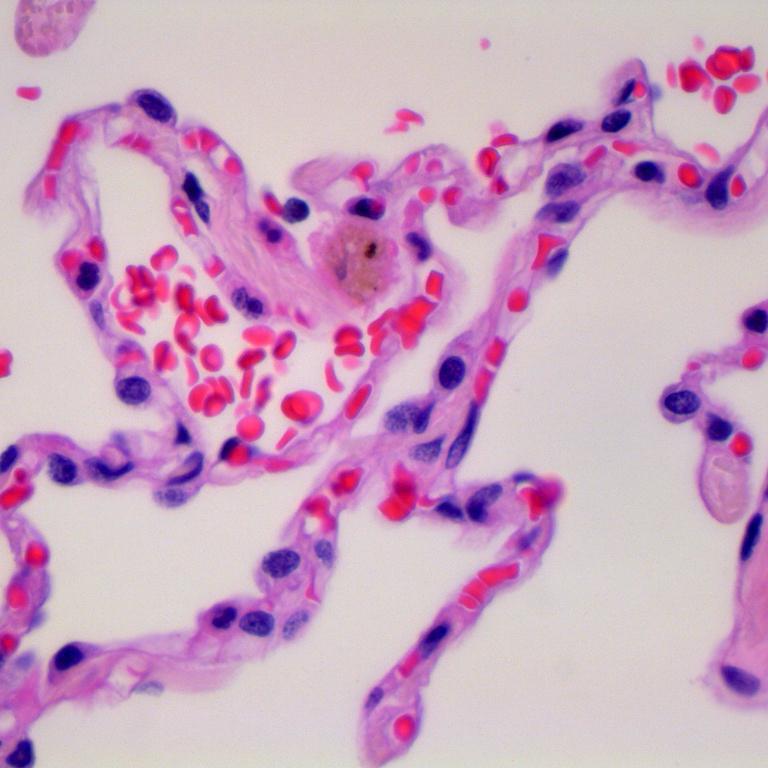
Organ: lung
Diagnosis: benign